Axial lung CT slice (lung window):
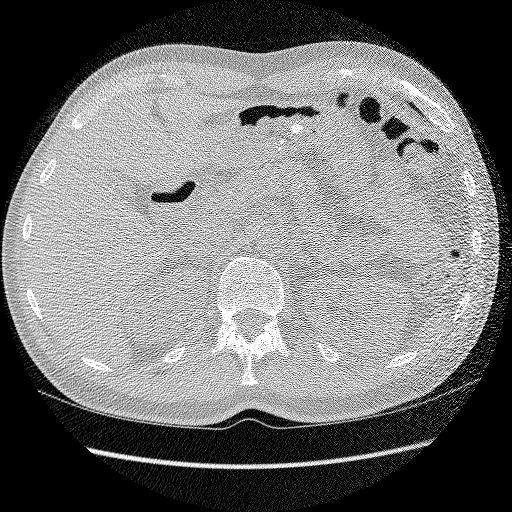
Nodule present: no